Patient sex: F
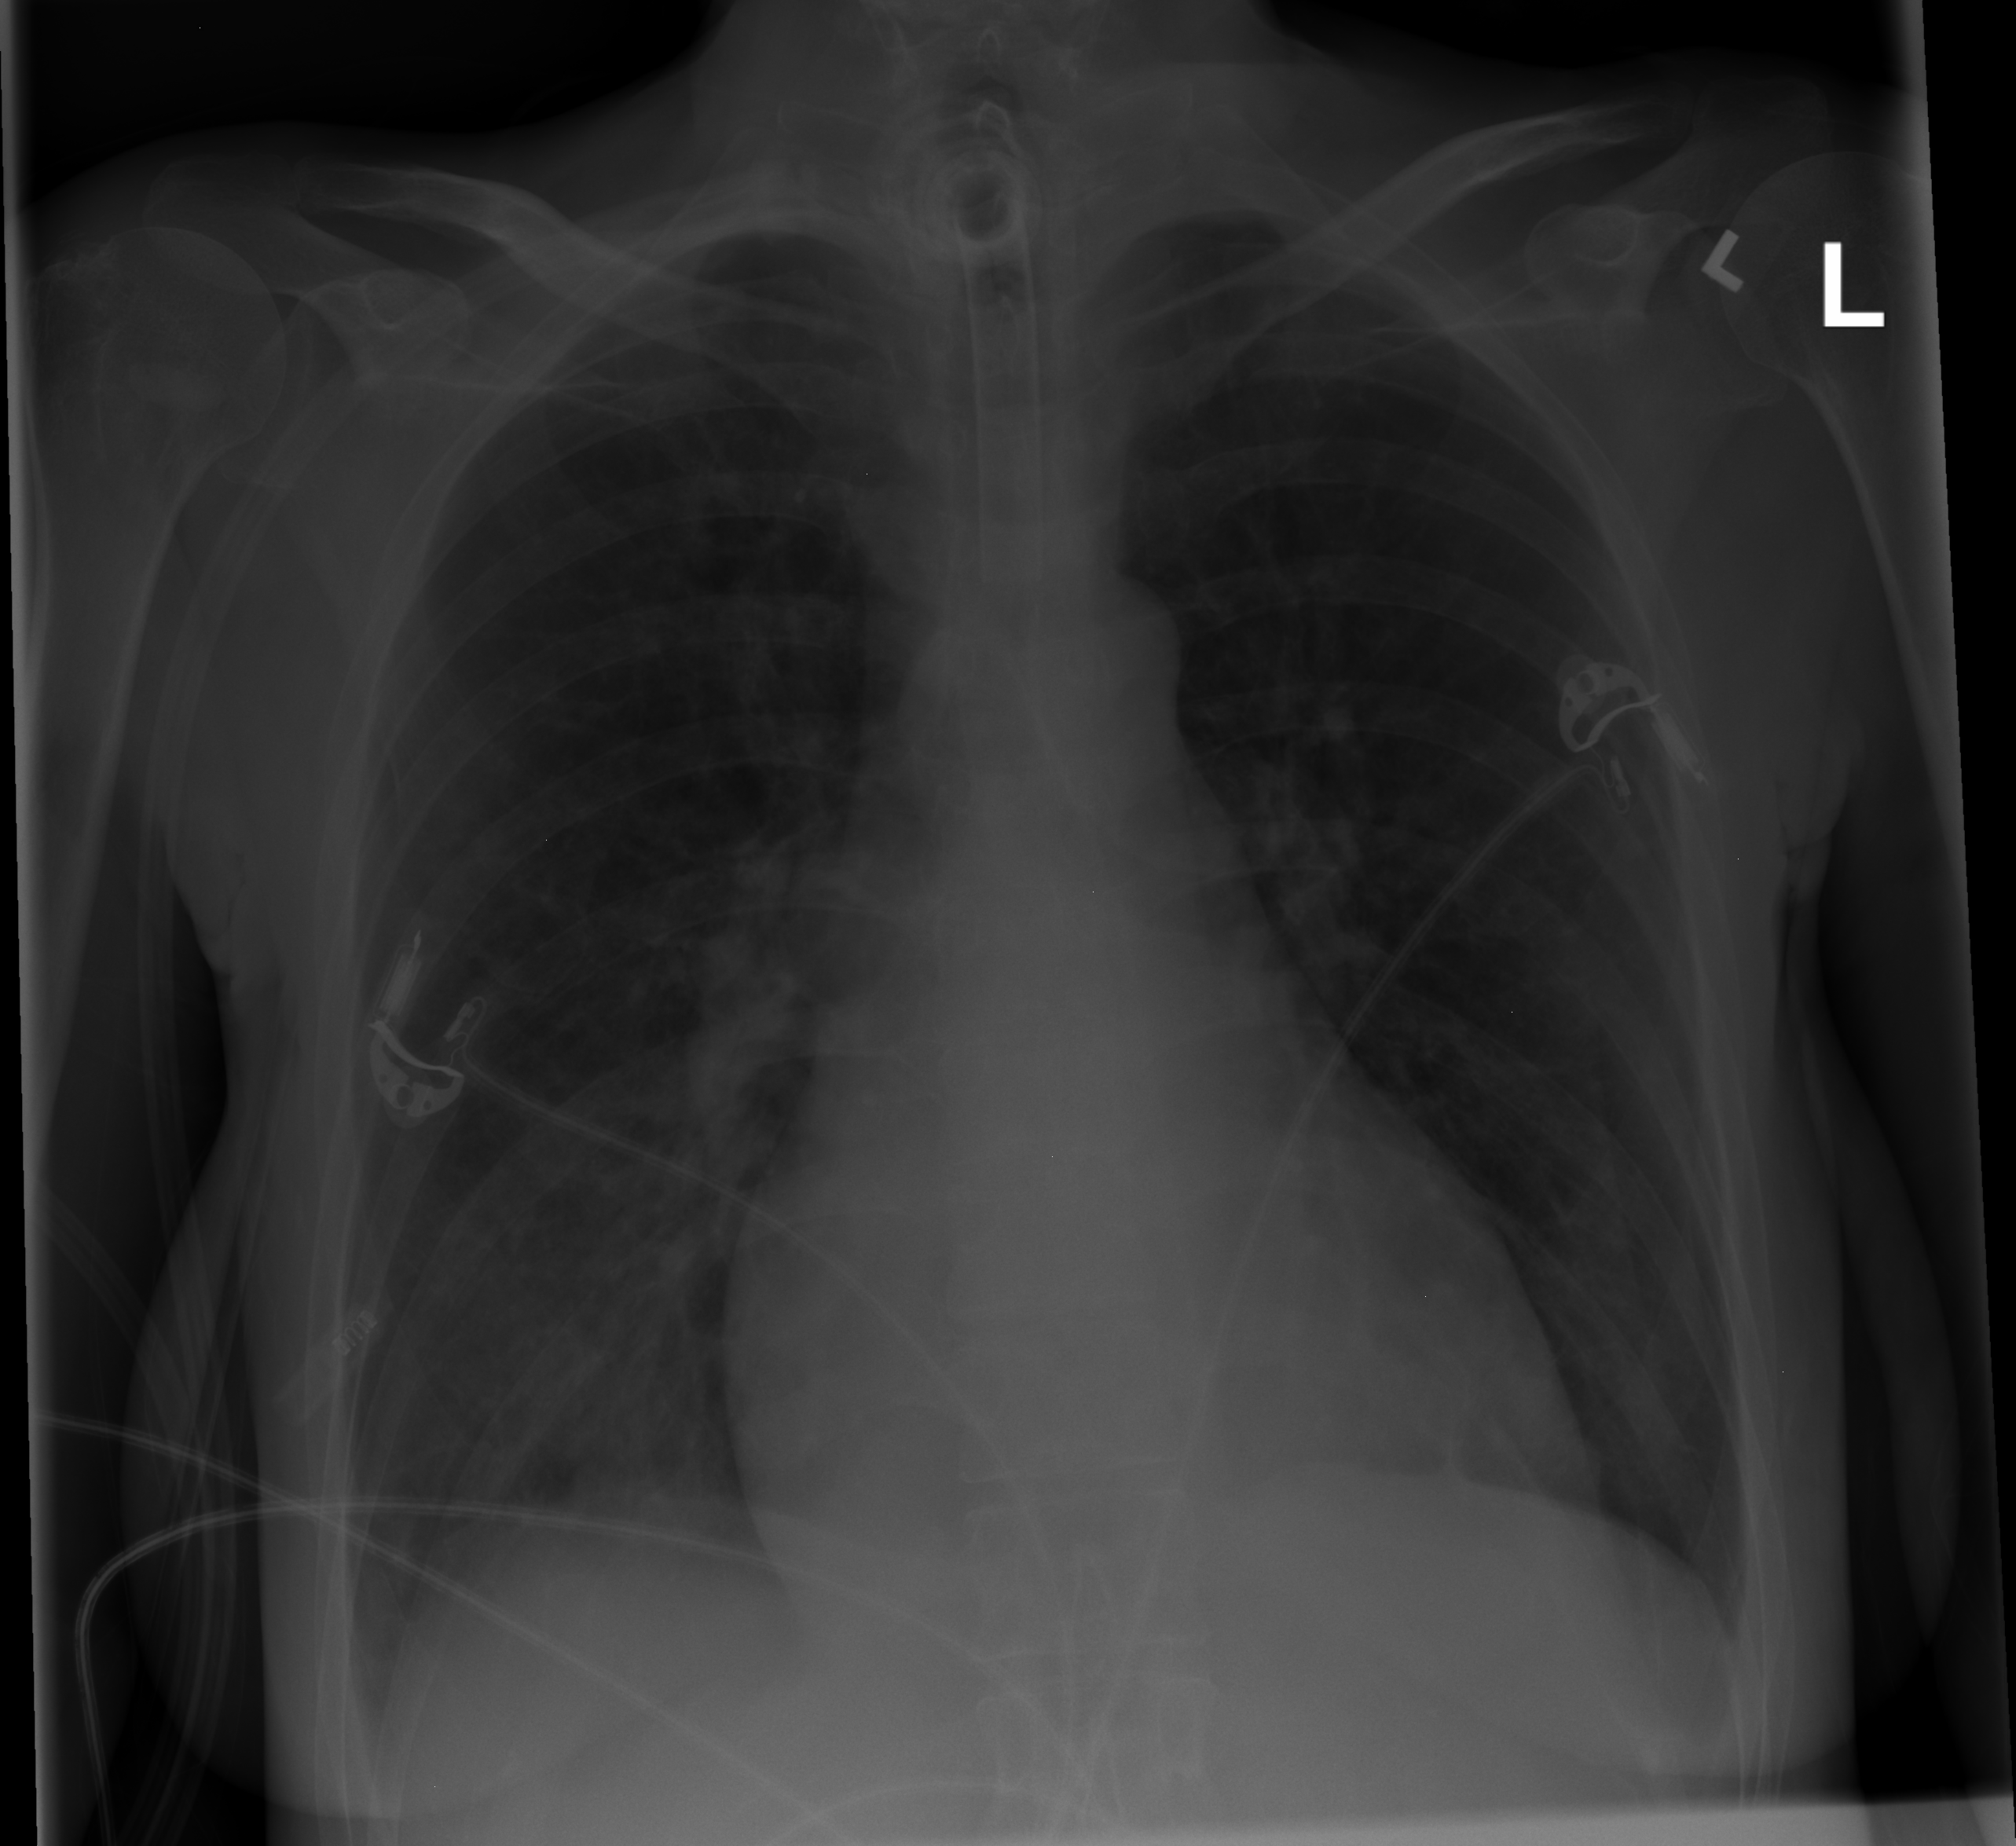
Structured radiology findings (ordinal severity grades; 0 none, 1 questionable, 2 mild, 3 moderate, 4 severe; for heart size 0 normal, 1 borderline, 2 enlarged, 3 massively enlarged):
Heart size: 2
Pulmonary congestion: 1
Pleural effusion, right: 2
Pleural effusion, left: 0
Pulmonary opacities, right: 0
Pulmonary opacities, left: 0
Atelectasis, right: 0
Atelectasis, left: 0